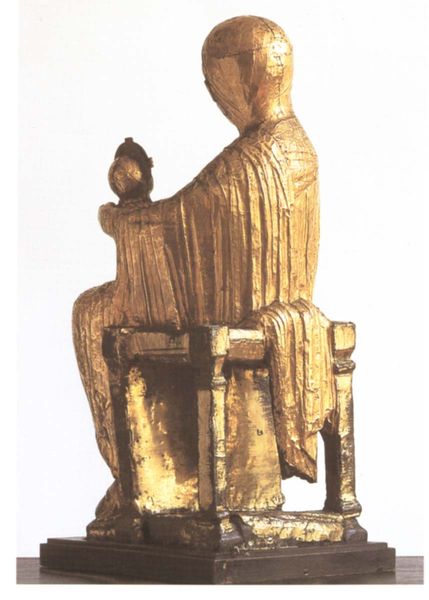
Titel: Madonna (Goldene Muttergottes)
Standort: Essen, Münster (EU - D - NRW)
Schlagwörter: hand, kopf, umhang, sitzen, braun, frau, holz, rücken, stuhl, augen, falten, mensch, sockel, gewand, gold, mantel, kind, skulptur, apfel, hocker, thron, essen, kopftuch, platte, foto, vergoldet, parallel, rückseite, hinten, nimbus, jesus, gruselig, mittelalter, maria, madonna, reliquie, schatz, ottonisch, thronend, emaille, barcelona, kleve, 1100, xanten, reliqie, prallel, kalkar